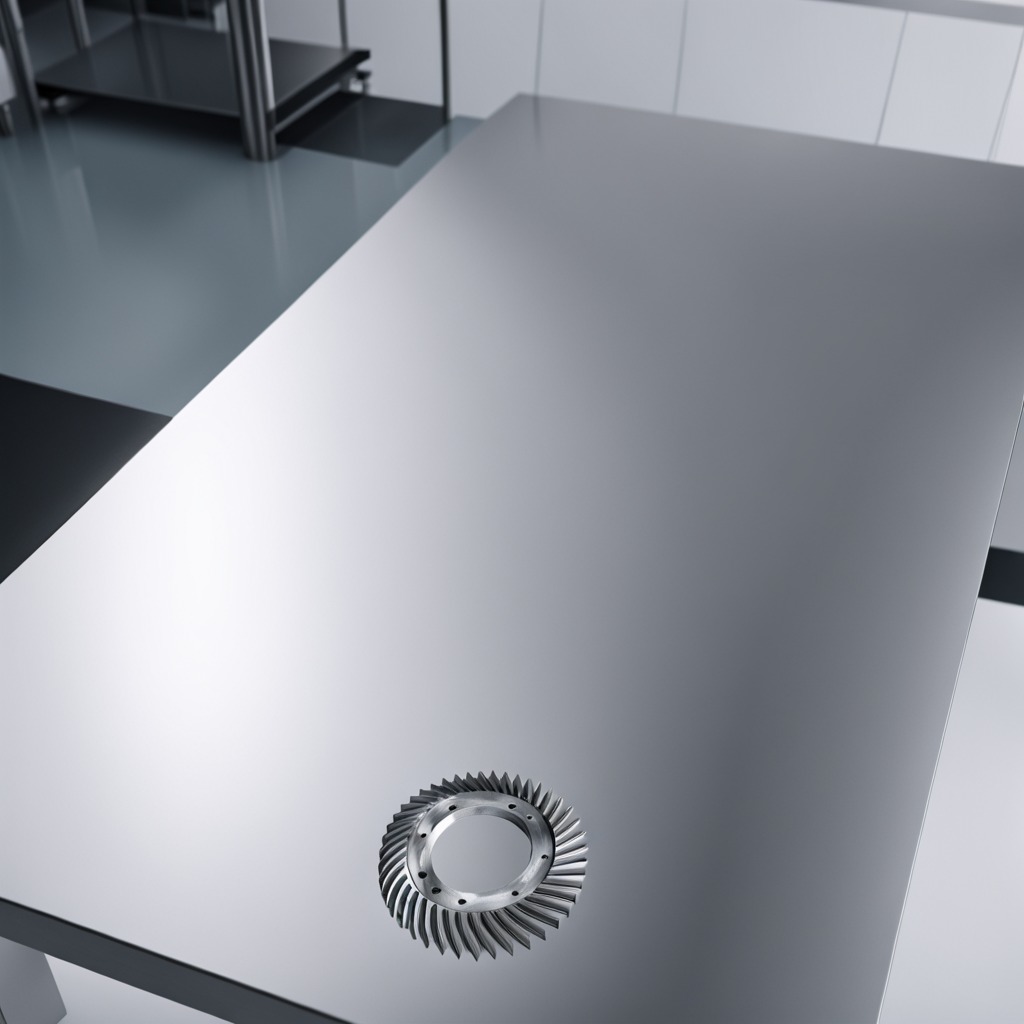
A steel gear with teeth is lying on the stainless steel table in a high-end prototyping lab.